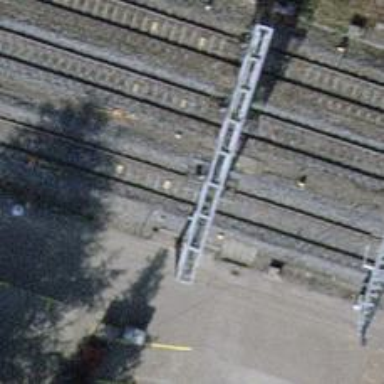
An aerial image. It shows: Single railway track with electrified contact line.